Question: I really can't explain this one properly, so here's a screenshot:

How do I capture the event when this red highlight appears around an email field on firefox. So that I could perform something. The code below is a just a pseudo code mixed with some formal code:
'''
<script src="jq.js"></script>
<script>
$(function(){
$('#btn_yo').click(function(){
$('input').each(function(index){
if($(this:required == 'true'){
//do something
}
});
});
});
</script>
<input type="text" name="name" id="name" required/>
<input type="email" name="mail" id="mail"/>
<input type="button" id="btn_yo" value="submit"/>
'''
the email attribute only accepts email attributes, and when you input something else, its automatically highlighted with red border. How do I go about capturing that event so that I could do a custom action instead of the red-highlight which is the default.
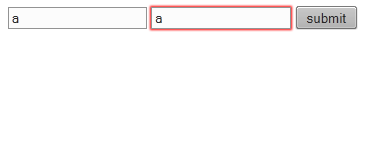
Answer: I think probably what you want to use is <URL>, such that when the user leaves a given input field, you can perform validation of that field and flag it as invalid if needed. For instance:
'''
$("input").blur(function(evt) {
if (this.required && this.value == "") {
alert(this.name + " is a required field!");
$(this).addClass("error");
this.focus();
}
else {
$(this).removeClass("error");
}
});
'''
Which gives you something like this: <URL>